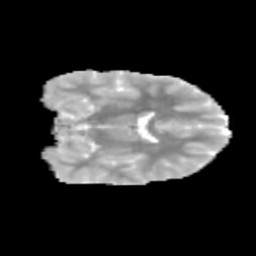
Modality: MD
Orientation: coronal
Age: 10
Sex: male
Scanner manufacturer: siemens
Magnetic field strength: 3 T
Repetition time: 3.8 s
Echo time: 0.07 s